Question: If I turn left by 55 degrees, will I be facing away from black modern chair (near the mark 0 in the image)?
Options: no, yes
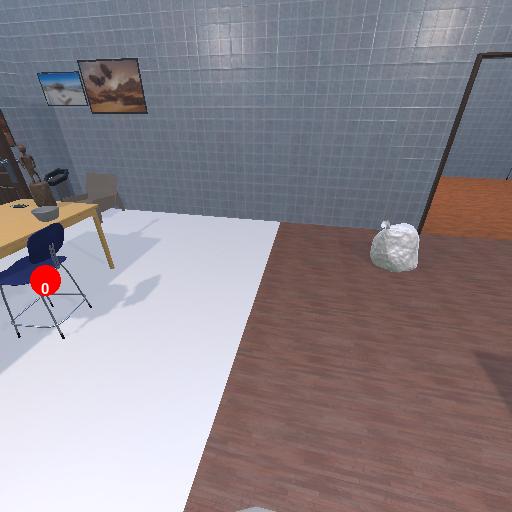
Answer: no